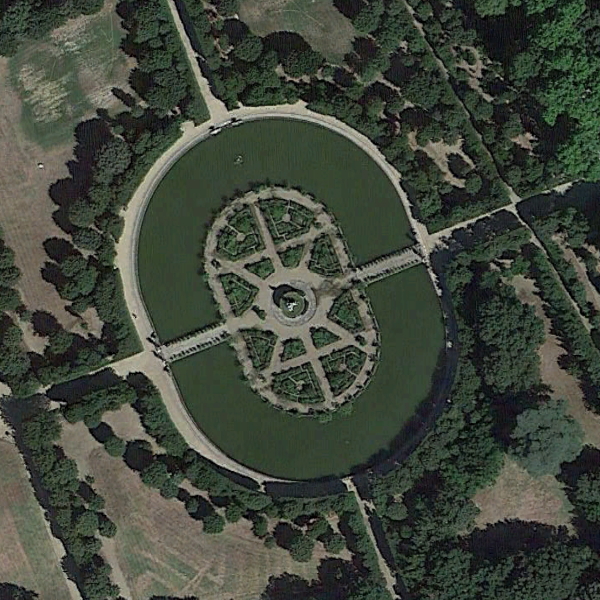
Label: Square